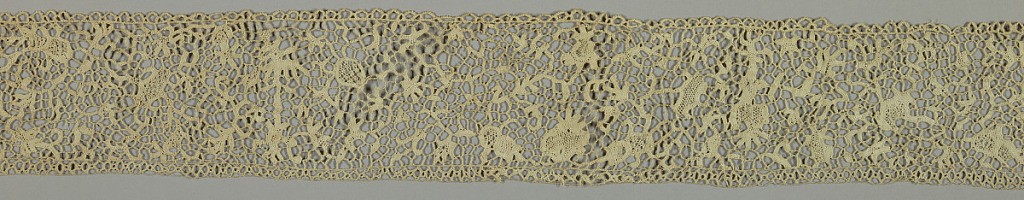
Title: Border
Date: mid-17th century
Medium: Technique: needle lace
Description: Needle lace; mid-17th century Point Plat de Venise